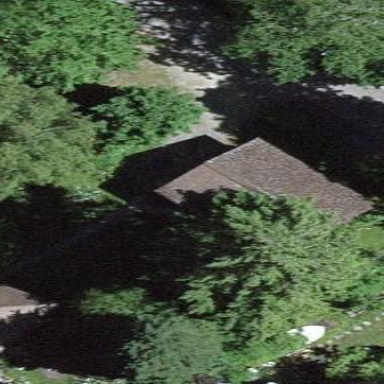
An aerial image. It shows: Garage.